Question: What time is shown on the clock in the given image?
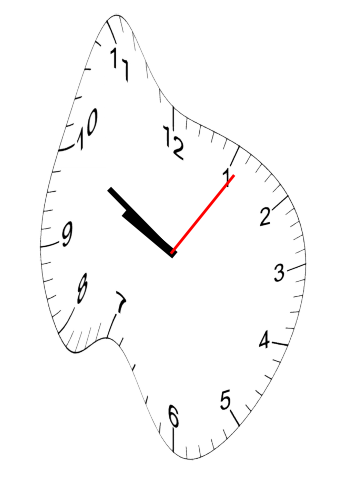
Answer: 09:50:06